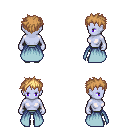
a pixel art fantasy rpg character, female body template, dark elf, purple skin, overskirt, teal pants, light blonde bedhead hairstyle, white slippers, four views (front, back, left, right), 2x2 character sprite sheet, small pixel art, hard edges, no anti-aliasing